Interaction volume radius: 10 \u00c5
Interaction volume height: 15 \u00c5
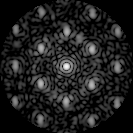
Disorder parameter: 0.4498